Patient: sex F, age 73
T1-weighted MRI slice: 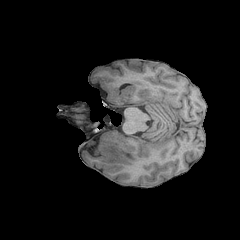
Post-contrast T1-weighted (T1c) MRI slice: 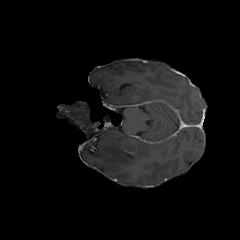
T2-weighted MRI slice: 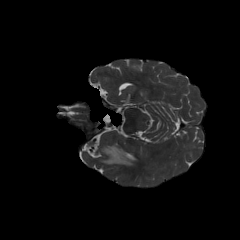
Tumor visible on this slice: yes
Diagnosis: Glioblastoma, IDH-wildtype
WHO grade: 4